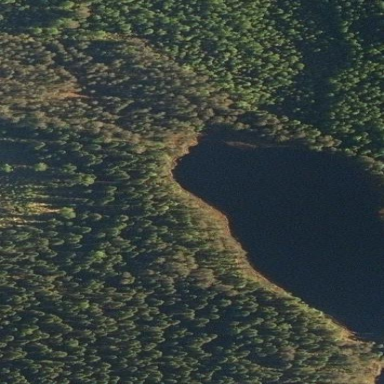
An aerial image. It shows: Serene lake surrounded by nature.